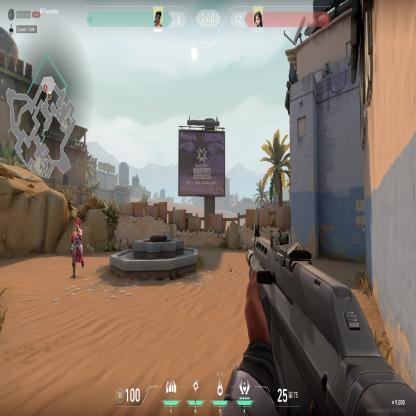
Label: enemy